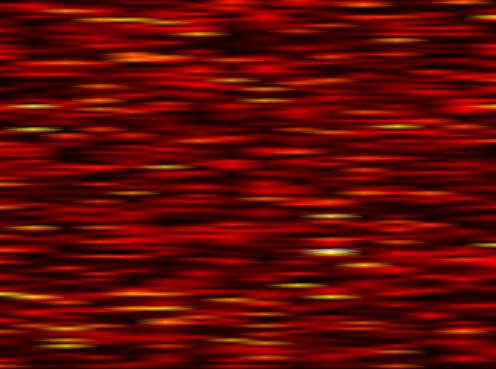
Label: OFDM